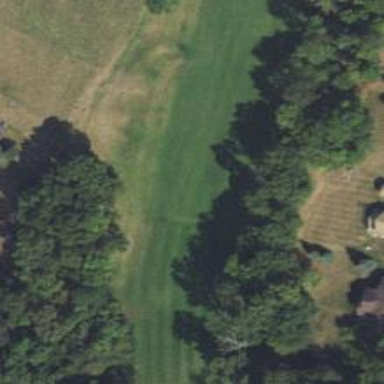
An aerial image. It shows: Golf hole.